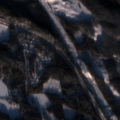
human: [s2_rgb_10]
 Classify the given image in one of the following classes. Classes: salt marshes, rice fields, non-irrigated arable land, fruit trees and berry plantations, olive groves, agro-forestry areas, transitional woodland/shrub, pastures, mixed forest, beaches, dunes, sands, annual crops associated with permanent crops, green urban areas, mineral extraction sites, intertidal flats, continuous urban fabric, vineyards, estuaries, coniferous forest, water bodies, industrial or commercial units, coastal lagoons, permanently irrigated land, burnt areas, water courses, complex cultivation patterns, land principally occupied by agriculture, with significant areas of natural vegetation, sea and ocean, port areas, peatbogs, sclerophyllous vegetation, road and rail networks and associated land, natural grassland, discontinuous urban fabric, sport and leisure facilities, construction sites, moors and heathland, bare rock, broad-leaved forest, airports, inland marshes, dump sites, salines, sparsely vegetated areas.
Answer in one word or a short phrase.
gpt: coniferous forest, mixed forest, water bodies